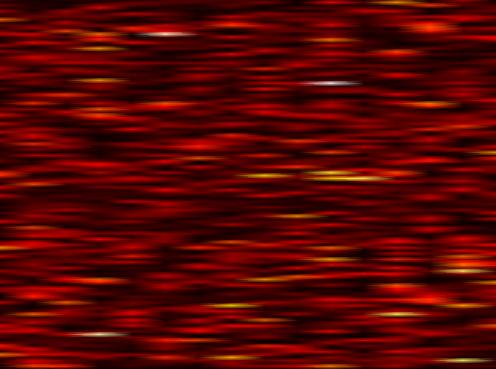
Label: FBMC